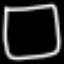
Label: square